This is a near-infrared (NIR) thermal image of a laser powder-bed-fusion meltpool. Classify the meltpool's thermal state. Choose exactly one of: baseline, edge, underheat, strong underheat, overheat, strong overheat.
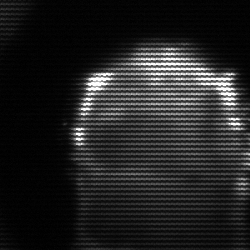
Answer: baseline